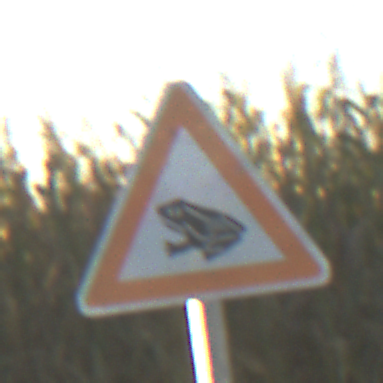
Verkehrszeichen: AmphibienwanderungRechts
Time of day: SunriseSunset
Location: Outdoor (RoadRail)
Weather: Clear
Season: NotSpecified
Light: Natural